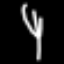
Label: fork